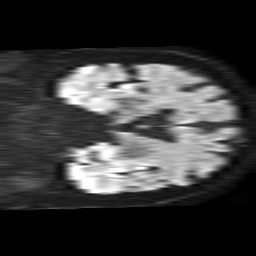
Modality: TRACE
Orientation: coronal
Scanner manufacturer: philips
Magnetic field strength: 1.5 T
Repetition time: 4.6 s
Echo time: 0.08528 s